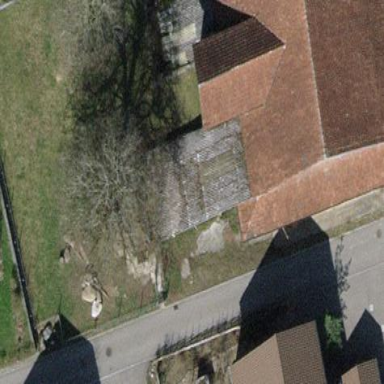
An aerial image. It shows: View of roof of building.